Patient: sex M, age 55
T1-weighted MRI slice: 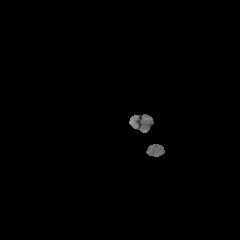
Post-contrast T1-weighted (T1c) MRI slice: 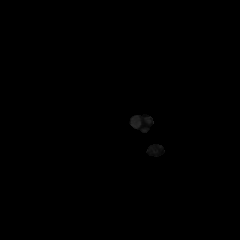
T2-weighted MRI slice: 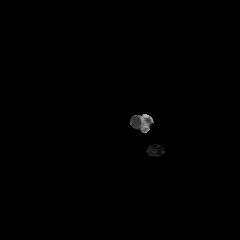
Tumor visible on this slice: no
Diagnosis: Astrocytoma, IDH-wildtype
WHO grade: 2